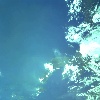
Label: water